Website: bh-photo
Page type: address-validator
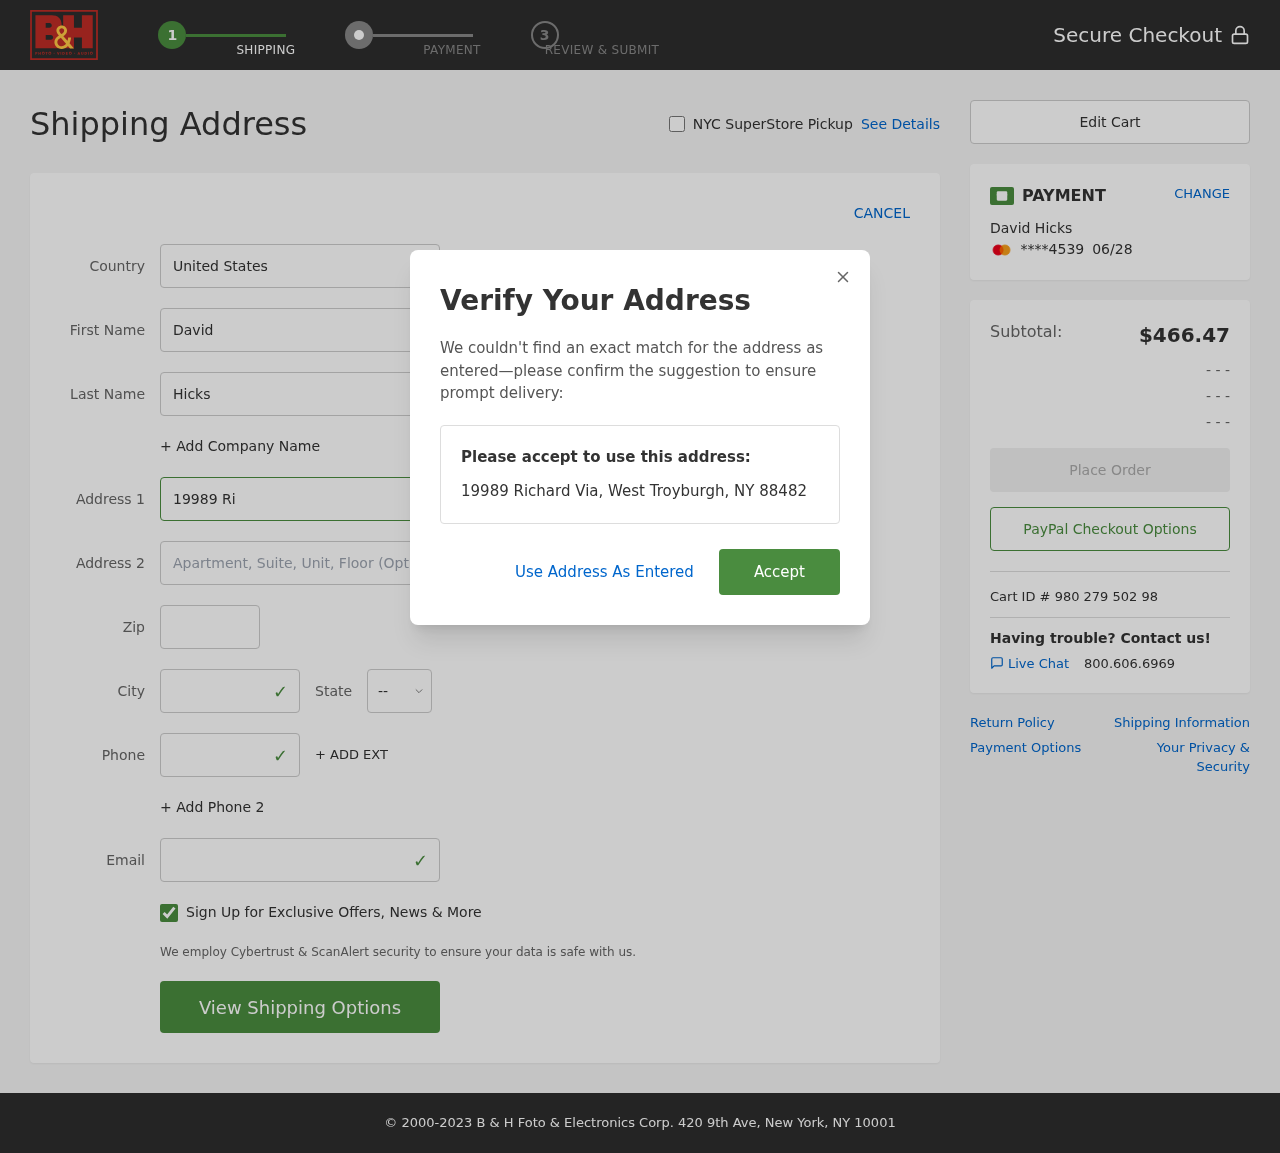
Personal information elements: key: PII_CARD_EXPIRY
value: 06/28
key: PII_CARD_LAST4
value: ****4539
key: PII_CITY
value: West Troyburgh
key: PII_COUNTRY
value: United States
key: PII_EMAIL
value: david.hicks@gmail.com
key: PII_FIRSTNAME
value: David
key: PII_FULLNAME
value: David Hicks
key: PII_LASTNAME
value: Hicks
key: PII_PHONE
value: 9037944158
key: PII_POSTCODE
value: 88482
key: PII_STATE_ABBR
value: NY
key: PII_STREET
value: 19989 Richard Via
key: PII_STREET2
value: Apt. 238
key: PII_CITY_STATE_ZIP
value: West Troyburgh, NY 88482
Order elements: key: ORDER_SUBTOTAL
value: $466.47
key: ORDER_ID
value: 980 279 502 98